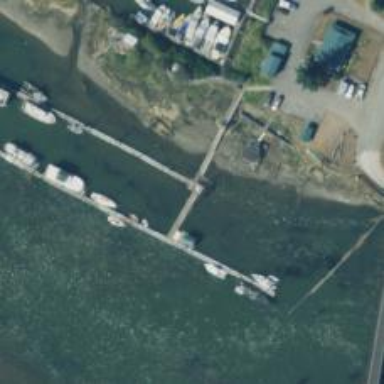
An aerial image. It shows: Man-made pier.